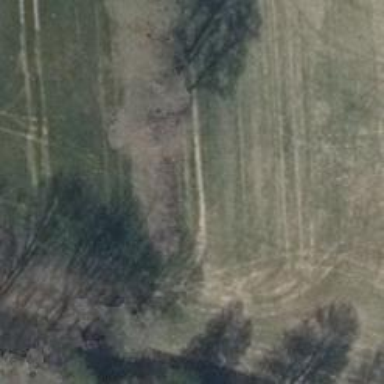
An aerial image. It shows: Track with ground surface of grade 4.